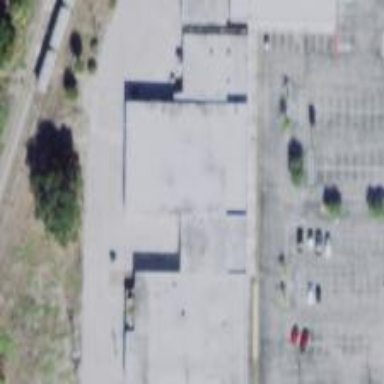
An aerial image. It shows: Mall building.